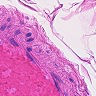
Metastatic tissue present: no